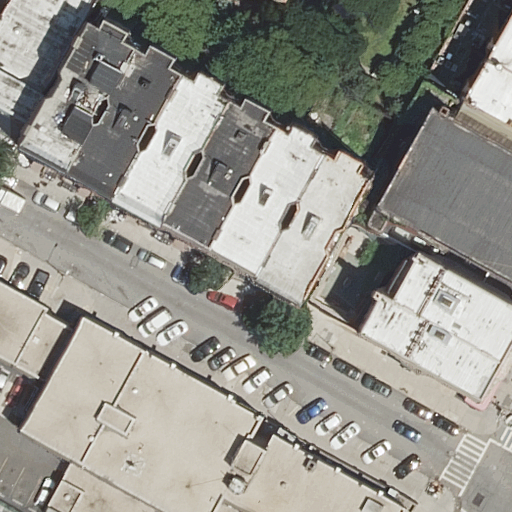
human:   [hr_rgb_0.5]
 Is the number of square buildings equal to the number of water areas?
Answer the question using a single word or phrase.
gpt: yes

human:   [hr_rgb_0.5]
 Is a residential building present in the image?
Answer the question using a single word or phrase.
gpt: yes

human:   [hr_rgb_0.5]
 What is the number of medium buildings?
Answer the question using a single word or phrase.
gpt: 12

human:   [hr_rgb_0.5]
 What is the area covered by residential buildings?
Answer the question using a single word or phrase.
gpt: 3493m2

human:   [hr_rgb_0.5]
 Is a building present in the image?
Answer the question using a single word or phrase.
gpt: yes

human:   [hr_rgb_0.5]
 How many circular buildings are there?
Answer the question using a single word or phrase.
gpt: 0

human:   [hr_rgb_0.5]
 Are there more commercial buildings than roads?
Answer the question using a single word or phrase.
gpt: no

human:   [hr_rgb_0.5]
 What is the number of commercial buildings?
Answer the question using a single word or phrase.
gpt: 0

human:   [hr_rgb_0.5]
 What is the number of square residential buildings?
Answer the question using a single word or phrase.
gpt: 0

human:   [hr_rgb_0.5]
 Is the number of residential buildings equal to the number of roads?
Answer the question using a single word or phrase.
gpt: no

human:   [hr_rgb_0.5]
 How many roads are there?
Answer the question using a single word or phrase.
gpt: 6

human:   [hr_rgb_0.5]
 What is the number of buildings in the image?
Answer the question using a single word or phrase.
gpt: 16

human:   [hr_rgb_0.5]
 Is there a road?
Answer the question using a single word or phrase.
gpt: yes

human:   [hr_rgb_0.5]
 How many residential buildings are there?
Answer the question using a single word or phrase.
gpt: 15

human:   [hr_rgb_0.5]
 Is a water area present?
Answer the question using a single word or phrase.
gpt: no

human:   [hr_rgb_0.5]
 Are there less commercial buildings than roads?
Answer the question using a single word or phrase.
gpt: yes

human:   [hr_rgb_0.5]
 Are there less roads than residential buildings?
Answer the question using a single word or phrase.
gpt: yes

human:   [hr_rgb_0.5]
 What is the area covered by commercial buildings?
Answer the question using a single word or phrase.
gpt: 0m2

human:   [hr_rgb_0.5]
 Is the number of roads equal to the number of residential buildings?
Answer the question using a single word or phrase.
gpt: no

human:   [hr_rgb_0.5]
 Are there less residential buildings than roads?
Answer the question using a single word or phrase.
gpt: no

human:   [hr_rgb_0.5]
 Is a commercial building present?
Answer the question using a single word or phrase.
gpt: no

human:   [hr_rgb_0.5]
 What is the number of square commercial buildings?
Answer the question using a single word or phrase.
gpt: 0

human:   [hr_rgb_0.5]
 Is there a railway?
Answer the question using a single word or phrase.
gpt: no

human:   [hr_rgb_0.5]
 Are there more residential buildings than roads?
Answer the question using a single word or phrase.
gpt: yes

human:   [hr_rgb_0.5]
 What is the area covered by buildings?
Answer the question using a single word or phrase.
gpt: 4972m2

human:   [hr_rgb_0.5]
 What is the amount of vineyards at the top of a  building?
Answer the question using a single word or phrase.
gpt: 0

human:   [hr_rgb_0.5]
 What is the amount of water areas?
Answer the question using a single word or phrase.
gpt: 0

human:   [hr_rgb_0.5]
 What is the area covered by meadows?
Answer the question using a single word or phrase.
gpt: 0m2

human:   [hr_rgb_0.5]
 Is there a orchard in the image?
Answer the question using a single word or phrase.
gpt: no

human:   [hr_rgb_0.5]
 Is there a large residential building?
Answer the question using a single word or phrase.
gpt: no

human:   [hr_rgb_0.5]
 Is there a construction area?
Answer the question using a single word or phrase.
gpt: no

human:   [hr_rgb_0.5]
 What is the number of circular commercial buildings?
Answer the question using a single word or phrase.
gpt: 0

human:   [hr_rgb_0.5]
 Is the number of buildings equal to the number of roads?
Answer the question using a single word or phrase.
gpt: no

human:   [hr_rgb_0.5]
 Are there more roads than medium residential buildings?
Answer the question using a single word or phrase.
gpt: no

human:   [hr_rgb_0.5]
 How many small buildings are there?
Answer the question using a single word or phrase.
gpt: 3

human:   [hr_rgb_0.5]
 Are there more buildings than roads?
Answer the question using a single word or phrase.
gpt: yes

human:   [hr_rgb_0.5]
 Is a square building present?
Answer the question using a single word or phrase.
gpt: no

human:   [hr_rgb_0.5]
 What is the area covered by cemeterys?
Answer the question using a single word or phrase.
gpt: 0m2

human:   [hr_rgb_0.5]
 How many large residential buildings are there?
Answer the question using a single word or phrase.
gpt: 0

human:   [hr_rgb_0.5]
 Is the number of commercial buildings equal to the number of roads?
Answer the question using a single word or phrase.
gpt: no

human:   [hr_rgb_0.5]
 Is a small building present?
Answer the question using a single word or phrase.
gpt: yes

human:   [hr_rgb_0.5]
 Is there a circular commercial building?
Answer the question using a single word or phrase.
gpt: no

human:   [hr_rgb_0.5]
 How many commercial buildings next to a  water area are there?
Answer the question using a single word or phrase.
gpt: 0

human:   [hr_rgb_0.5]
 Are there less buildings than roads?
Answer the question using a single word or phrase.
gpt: no

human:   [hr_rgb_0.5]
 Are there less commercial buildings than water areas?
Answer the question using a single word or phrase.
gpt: no

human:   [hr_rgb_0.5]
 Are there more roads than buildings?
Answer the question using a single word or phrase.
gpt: no

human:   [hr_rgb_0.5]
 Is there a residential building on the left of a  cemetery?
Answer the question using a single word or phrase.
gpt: no

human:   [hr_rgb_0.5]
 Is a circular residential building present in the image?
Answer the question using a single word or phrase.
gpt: no

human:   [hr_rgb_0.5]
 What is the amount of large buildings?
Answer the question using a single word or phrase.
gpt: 1

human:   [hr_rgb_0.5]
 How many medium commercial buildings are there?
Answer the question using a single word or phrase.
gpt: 0

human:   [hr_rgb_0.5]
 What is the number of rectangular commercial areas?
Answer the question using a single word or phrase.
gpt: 0

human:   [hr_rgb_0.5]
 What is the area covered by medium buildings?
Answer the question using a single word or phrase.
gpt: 3449m2

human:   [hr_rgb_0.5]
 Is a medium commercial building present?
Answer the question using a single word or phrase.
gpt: no

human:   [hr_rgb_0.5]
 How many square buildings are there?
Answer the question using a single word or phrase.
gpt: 0

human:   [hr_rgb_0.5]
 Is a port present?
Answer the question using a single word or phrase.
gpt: no

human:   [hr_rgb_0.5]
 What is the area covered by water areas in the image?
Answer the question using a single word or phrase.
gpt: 0m2

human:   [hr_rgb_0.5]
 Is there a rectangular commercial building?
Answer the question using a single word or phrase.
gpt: no

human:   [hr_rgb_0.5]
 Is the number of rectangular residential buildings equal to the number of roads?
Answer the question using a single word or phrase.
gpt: no

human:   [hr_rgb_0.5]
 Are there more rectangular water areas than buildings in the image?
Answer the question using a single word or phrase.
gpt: no

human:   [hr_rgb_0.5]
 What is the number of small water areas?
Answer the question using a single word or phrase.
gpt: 0

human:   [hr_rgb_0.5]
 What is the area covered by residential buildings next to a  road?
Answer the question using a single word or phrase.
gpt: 3493m2

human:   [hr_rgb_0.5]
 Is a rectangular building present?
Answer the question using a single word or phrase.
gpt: yes

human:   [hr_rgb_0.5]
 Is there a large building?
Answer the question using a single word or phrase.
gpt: yes

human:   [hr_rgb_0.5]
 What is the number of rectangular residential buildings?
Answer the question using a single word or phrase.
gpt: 7